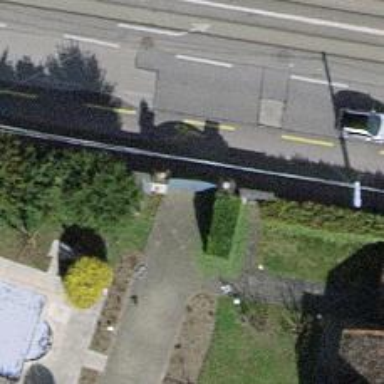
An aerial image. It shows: Gate.